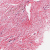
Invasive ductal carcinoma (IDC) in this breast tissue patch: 0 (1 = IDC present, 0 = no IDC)